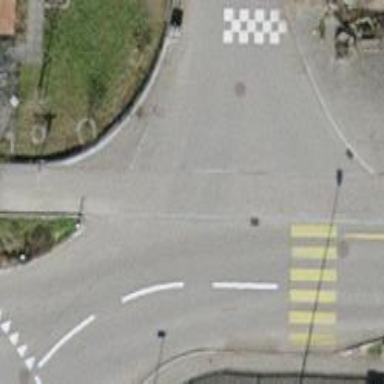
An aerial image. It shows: Unmarked road crossing.